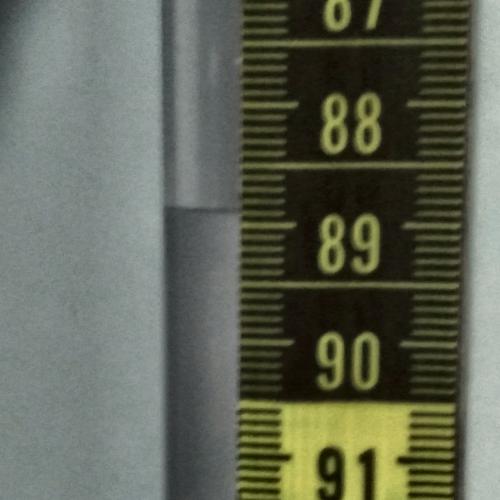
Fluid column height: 88.9 cm